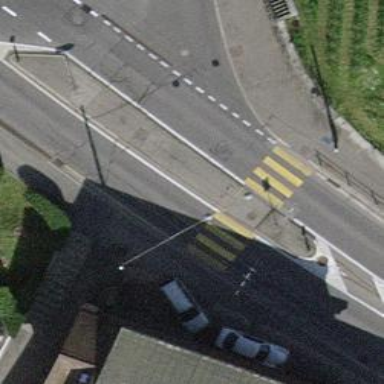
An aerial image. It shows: Marked crossing with pedestrian island.